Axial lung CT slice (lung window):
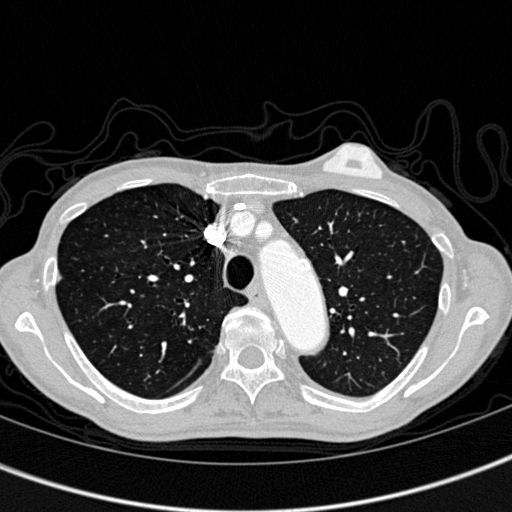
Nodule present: no